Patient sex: F
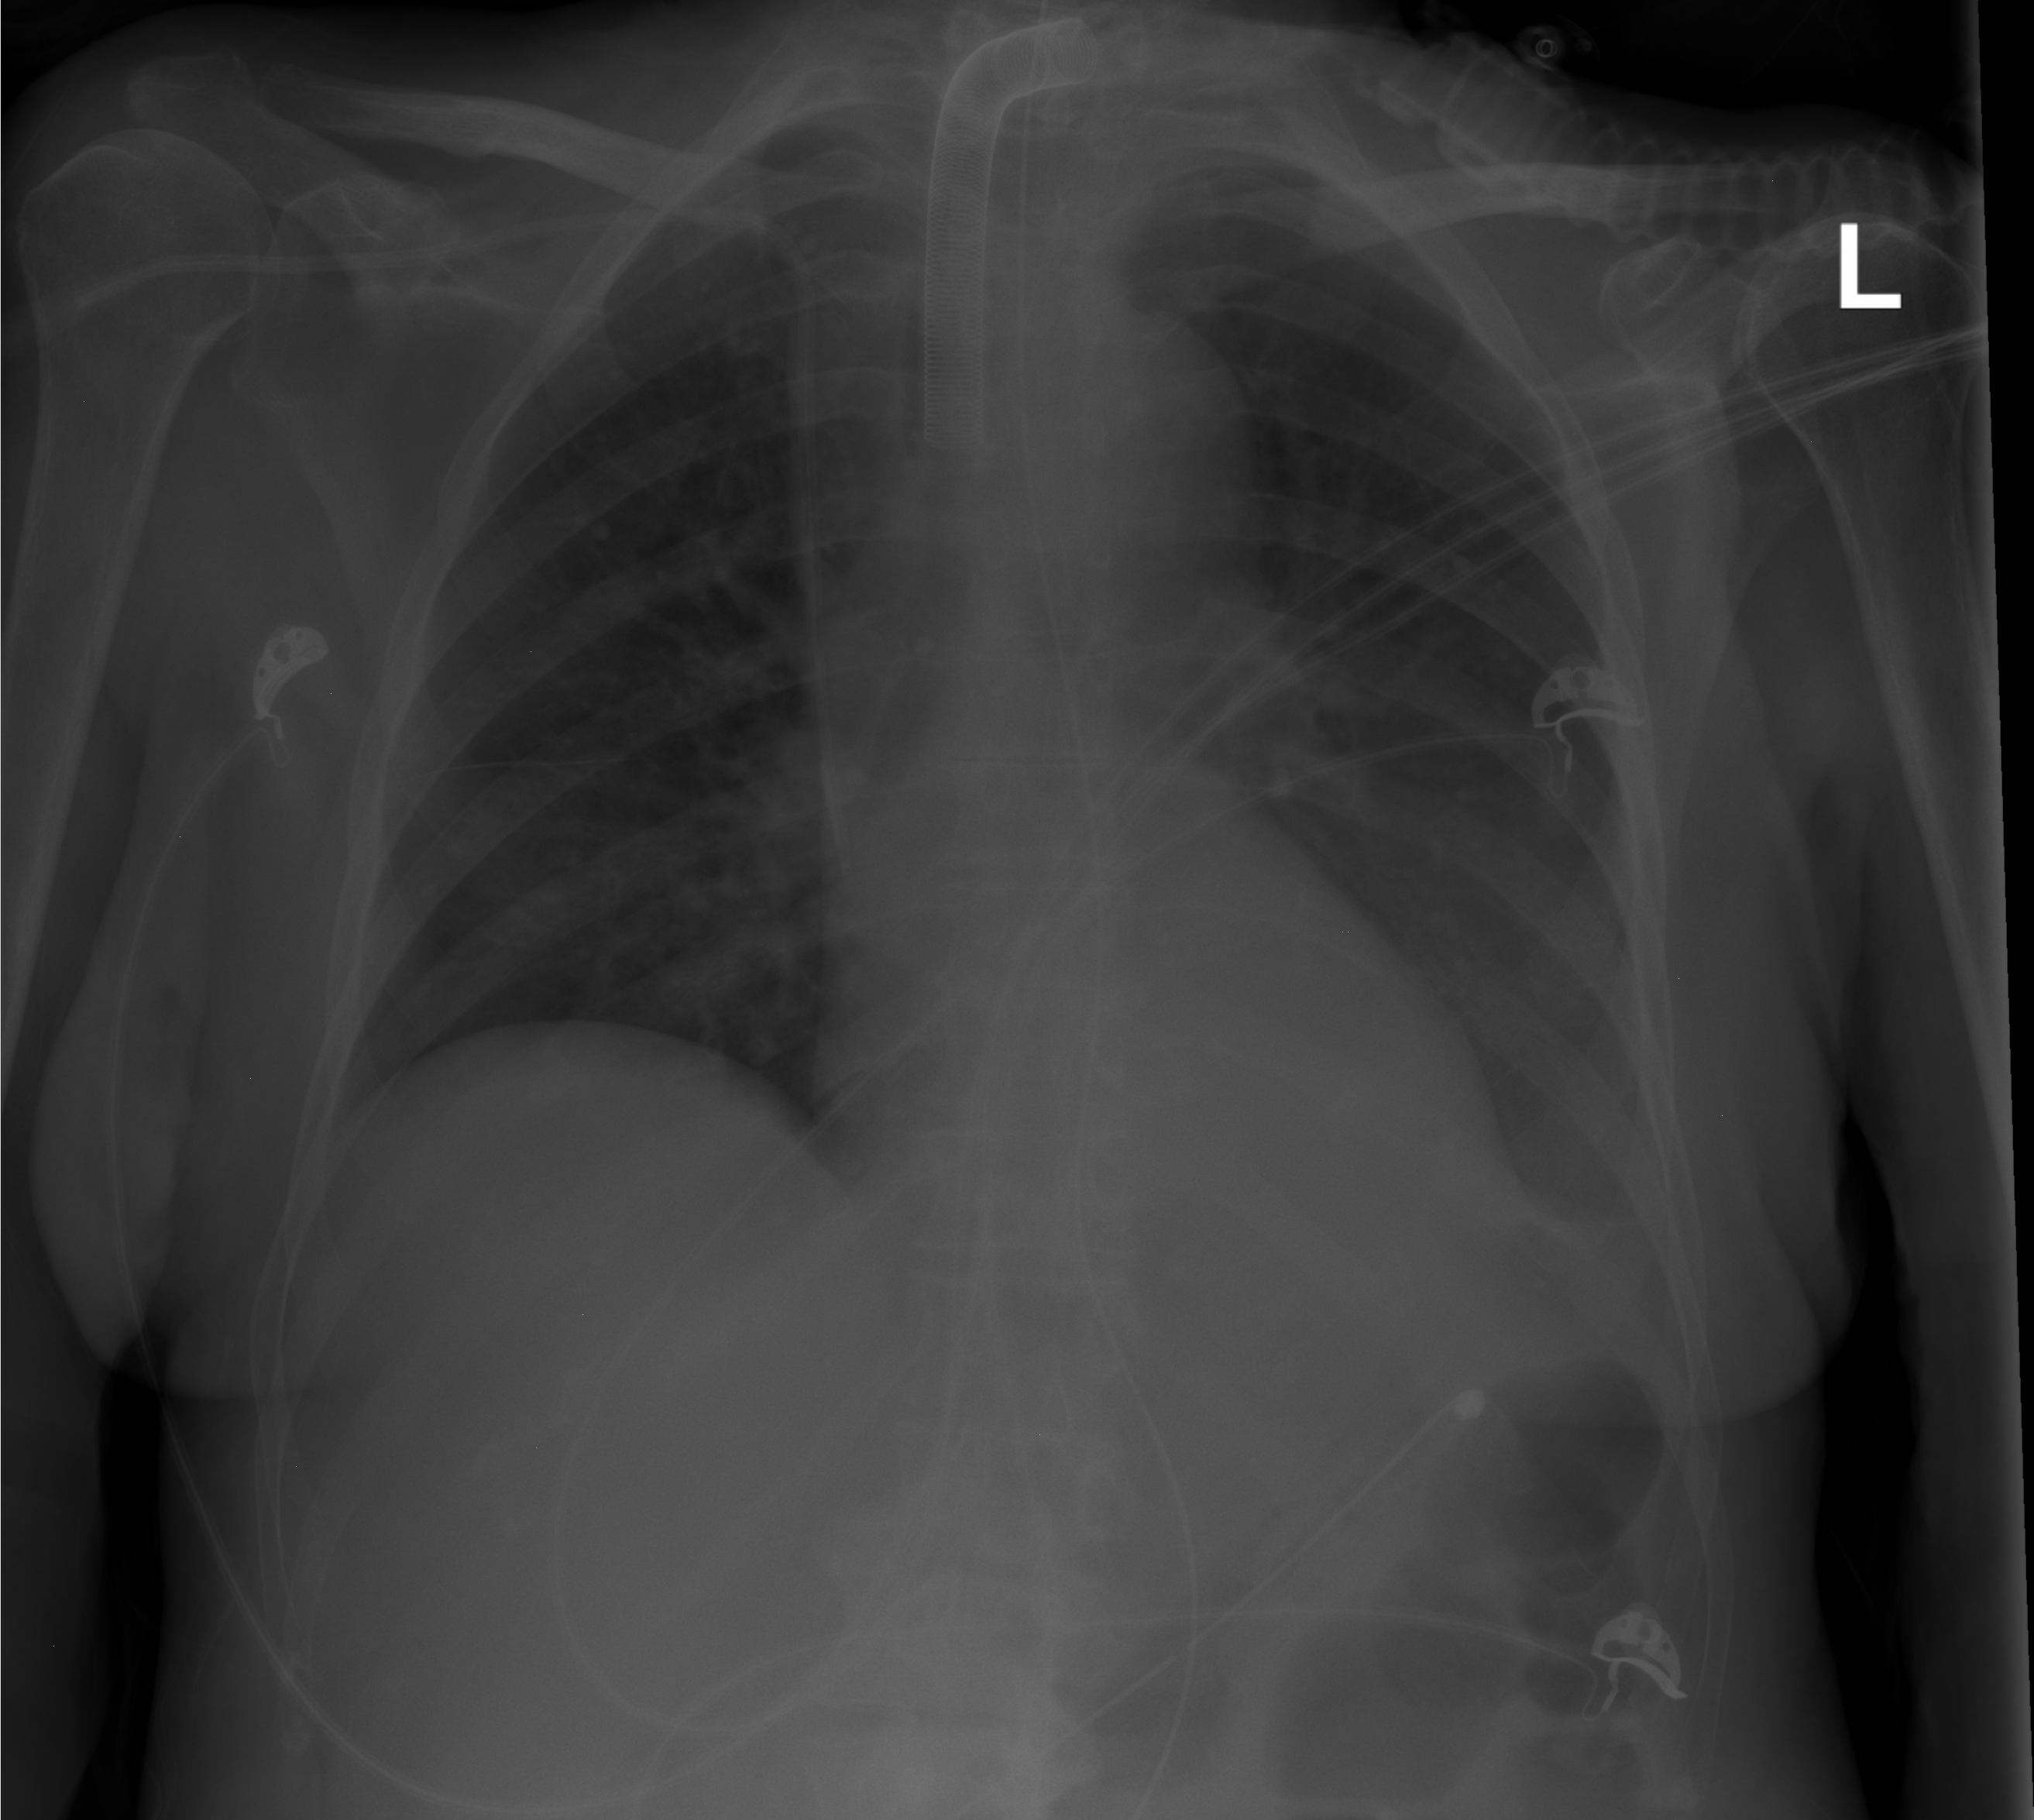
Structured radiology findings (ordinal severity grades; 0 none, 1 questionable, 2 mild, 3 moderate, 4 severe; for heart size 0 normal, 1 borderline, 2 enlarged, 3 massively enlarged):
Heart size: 0
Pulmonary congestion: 0
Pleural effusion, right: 0
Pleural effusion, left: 2
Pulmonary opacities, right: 0
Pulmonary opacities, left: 0
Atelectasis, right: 0
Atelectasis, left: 2